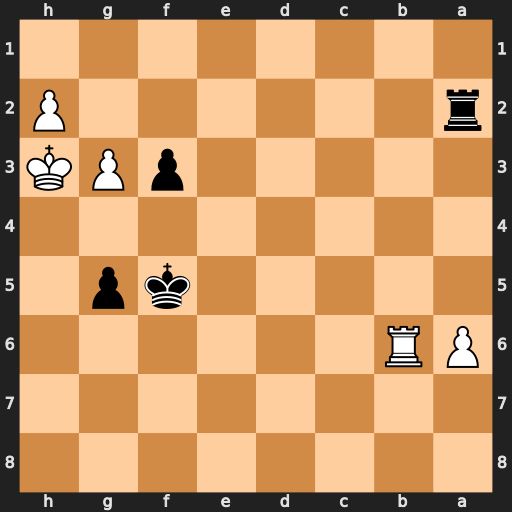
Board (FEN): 8/8/PR6/5kp1/8/5pPK/r6P/8
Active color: b
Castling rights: -
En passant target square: -
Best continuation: g4+ Kh4 Rxh2#